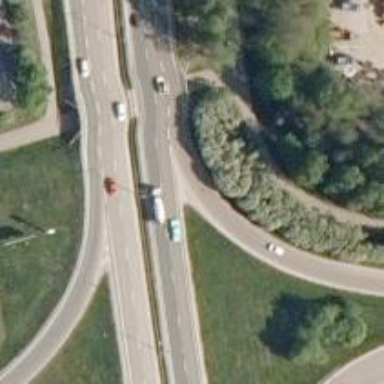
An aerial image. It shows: Asphalt road designated as trunk highway.